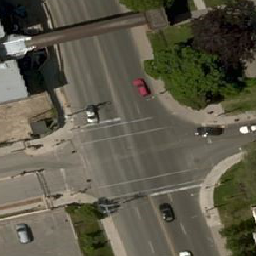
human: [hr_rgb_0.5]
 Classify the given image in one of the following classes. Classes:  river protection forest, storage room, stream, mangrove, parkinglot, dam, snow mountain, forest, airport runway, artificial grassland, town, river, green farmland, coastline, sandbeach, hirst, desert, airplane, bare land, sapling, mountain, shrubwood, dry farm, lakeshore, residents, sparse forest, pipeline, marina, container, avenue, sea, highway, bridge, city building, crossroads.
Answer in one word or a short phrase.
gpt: crossroads